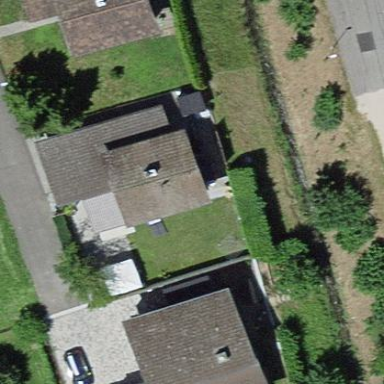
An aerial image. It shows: Building with tile roof.